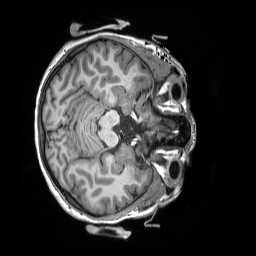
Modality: T1w
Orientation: axial
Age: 18
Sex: female
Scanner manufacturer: siemens
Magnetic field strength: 3 T
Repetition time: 2.3 s
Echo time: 0.00298 s